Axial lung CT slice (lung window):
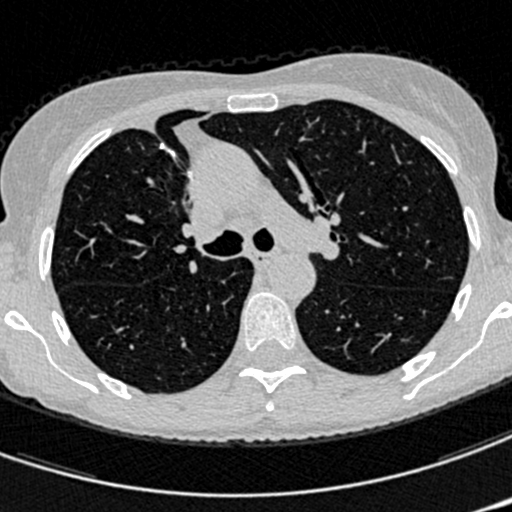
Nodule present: no